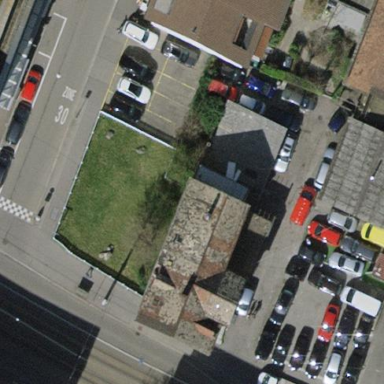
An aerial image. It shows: Building with gabled roof.